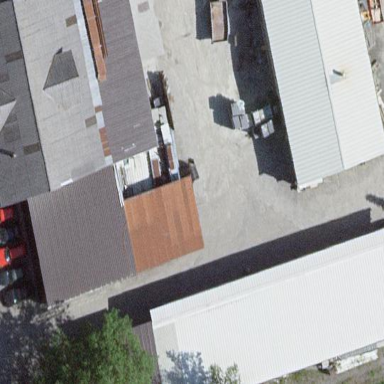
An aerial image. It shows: Garage.